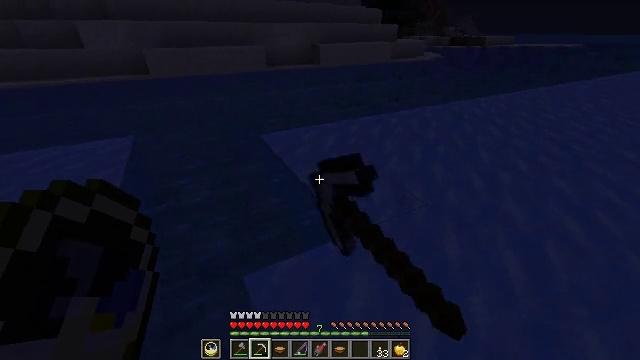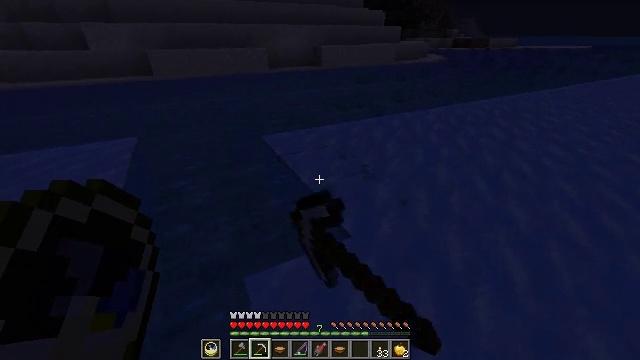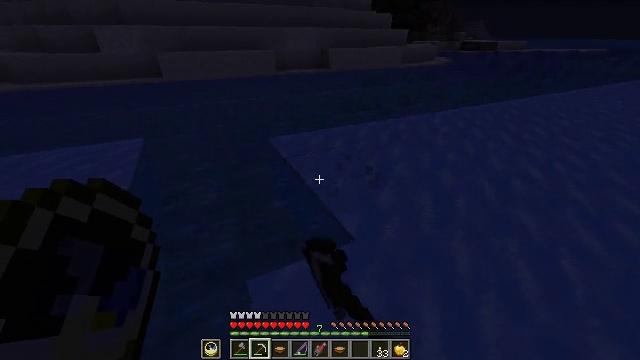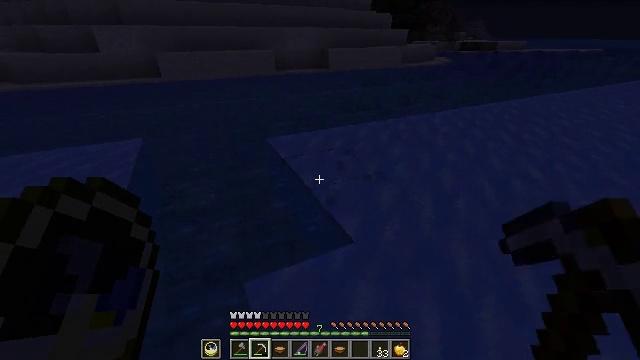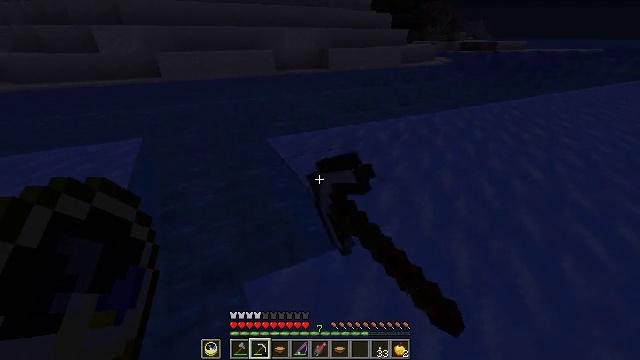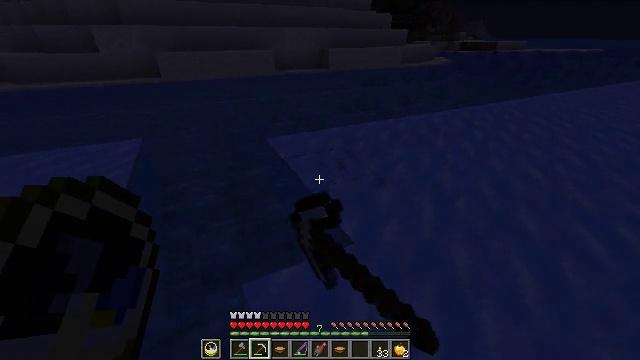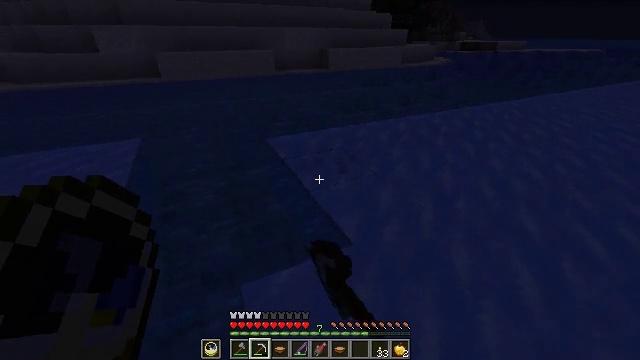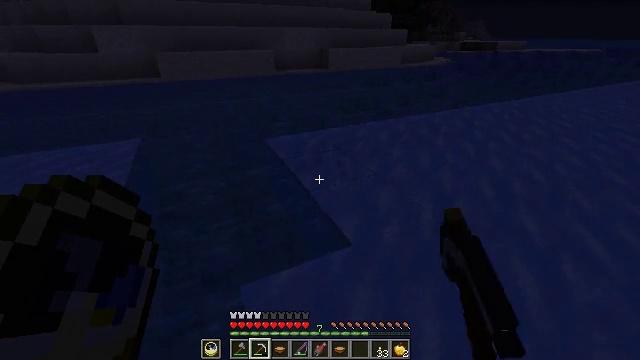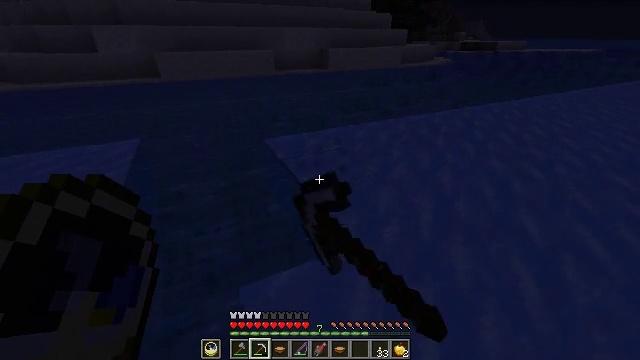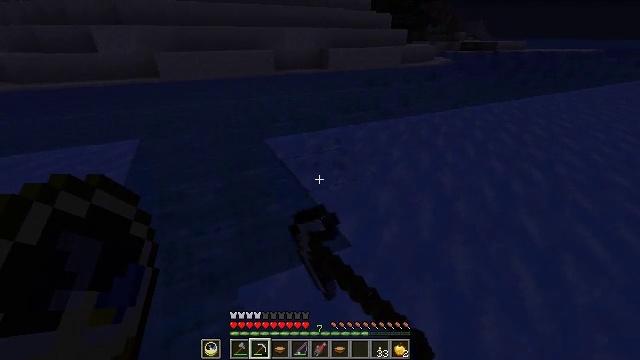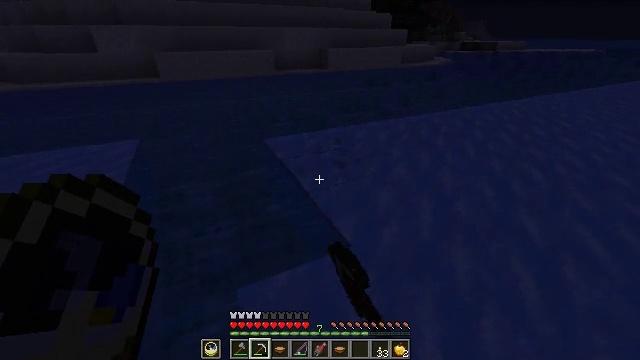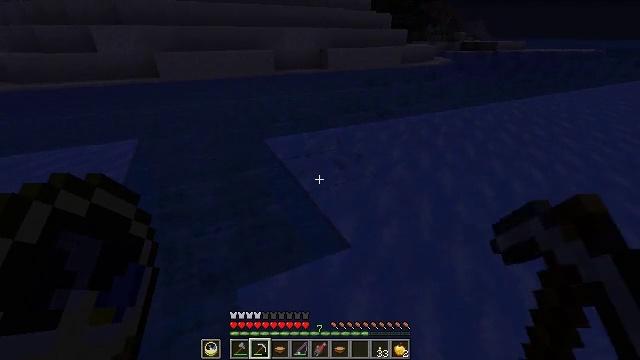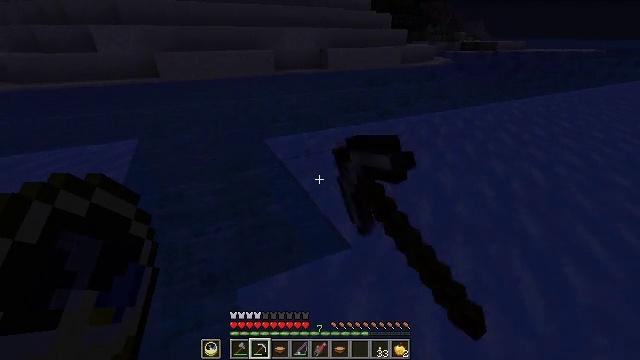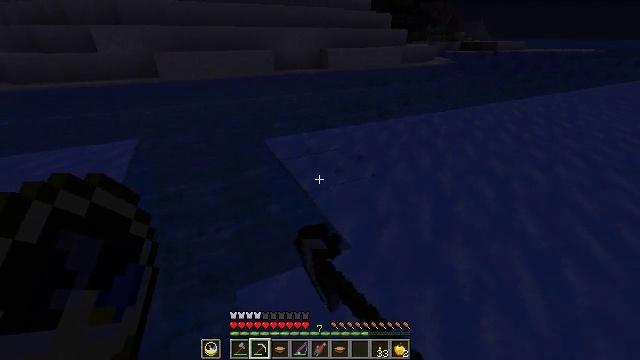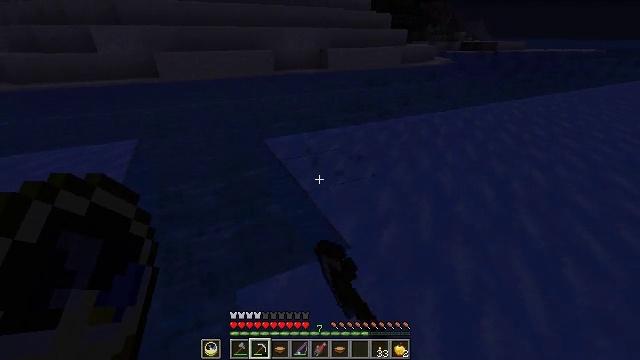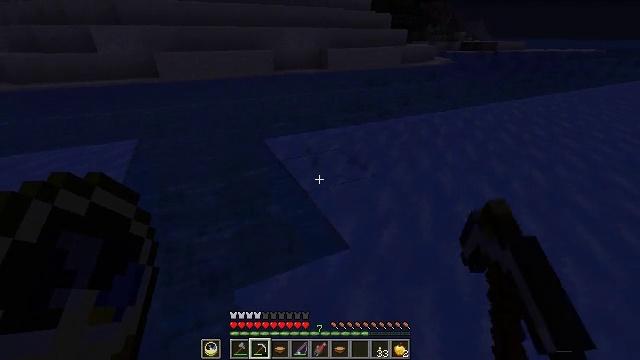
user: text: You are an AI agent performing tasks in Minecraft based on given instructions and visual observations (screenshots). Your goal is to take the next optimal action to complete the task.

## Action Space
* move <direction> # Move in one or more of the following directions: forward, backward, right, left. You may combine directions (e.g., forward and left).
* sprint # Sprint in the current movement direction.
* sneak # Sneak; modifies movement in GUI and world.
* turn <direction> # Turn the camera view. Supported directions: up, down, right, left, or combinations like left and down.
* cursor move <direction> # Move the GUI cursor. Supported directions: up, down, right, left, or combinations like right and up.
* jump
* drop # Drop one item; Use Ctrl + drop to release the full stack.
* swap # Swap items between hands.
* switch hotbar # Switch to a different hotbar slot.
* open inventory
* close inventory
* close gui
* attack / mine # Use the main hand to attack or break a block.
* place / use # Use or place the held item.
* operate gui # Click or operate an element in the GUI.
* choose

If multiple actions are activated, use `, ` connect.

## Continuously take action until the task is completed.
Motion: motion action
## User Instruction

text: Break the frosted ice.
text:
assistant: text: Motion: attack / mine
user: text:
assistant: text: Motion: turn left, attack / mine
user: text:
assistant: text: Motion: attack / mine
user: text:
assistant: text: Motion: attack / mine
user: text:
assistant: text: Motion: attack / mine
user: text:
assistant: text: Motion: attack / mine
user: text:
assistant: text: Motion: attack / mine
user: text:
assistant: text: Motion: attack / mine
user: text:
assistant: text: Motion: attack / mine
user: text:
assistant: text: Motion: attack / mine
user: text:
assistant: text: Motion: attack / mine
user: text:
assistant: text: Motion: attack / mine
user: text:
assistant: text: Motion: attack / mine
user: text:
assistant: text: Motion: attack / mine
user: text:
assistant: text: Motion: attack / mine
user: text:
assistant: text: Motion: attack / mine
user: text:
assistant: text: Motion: move forward, attack / mine
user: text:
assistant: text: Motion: move forward, attack / mine
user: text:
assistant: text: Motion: move forward, attack / mine
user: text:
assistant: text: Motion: attack / mine
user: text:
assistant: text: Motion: attack / mine
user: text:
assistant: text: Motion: attack / mine
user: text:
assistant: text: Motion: attack / mine
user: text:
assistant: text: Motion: attack / mine
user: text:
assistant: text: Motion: attack / mine
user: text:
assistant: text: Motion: attack / mine
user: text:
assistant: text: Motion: attack / mine
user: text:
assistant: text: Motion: attack / mine
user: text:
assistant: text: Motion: attack / mine
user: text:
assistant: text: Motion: attack / mine